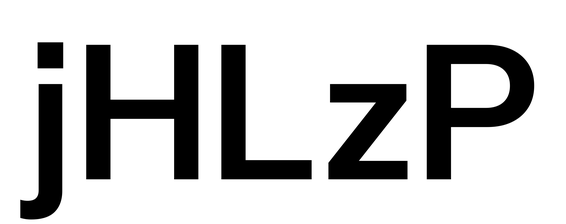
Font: InstrumentSans_SemiBold